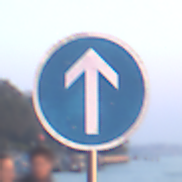
Verkehrszeichen: VorgeschriebeneFahrtrichtungGeradeaus
Umgebung: Outdoor, Urban
Tageszeit: SunriseSunset
Wetter: Clear
Licht: Natural
Jahreszeit: NotSpecified
Kontrast: MediumContrast